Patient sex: M
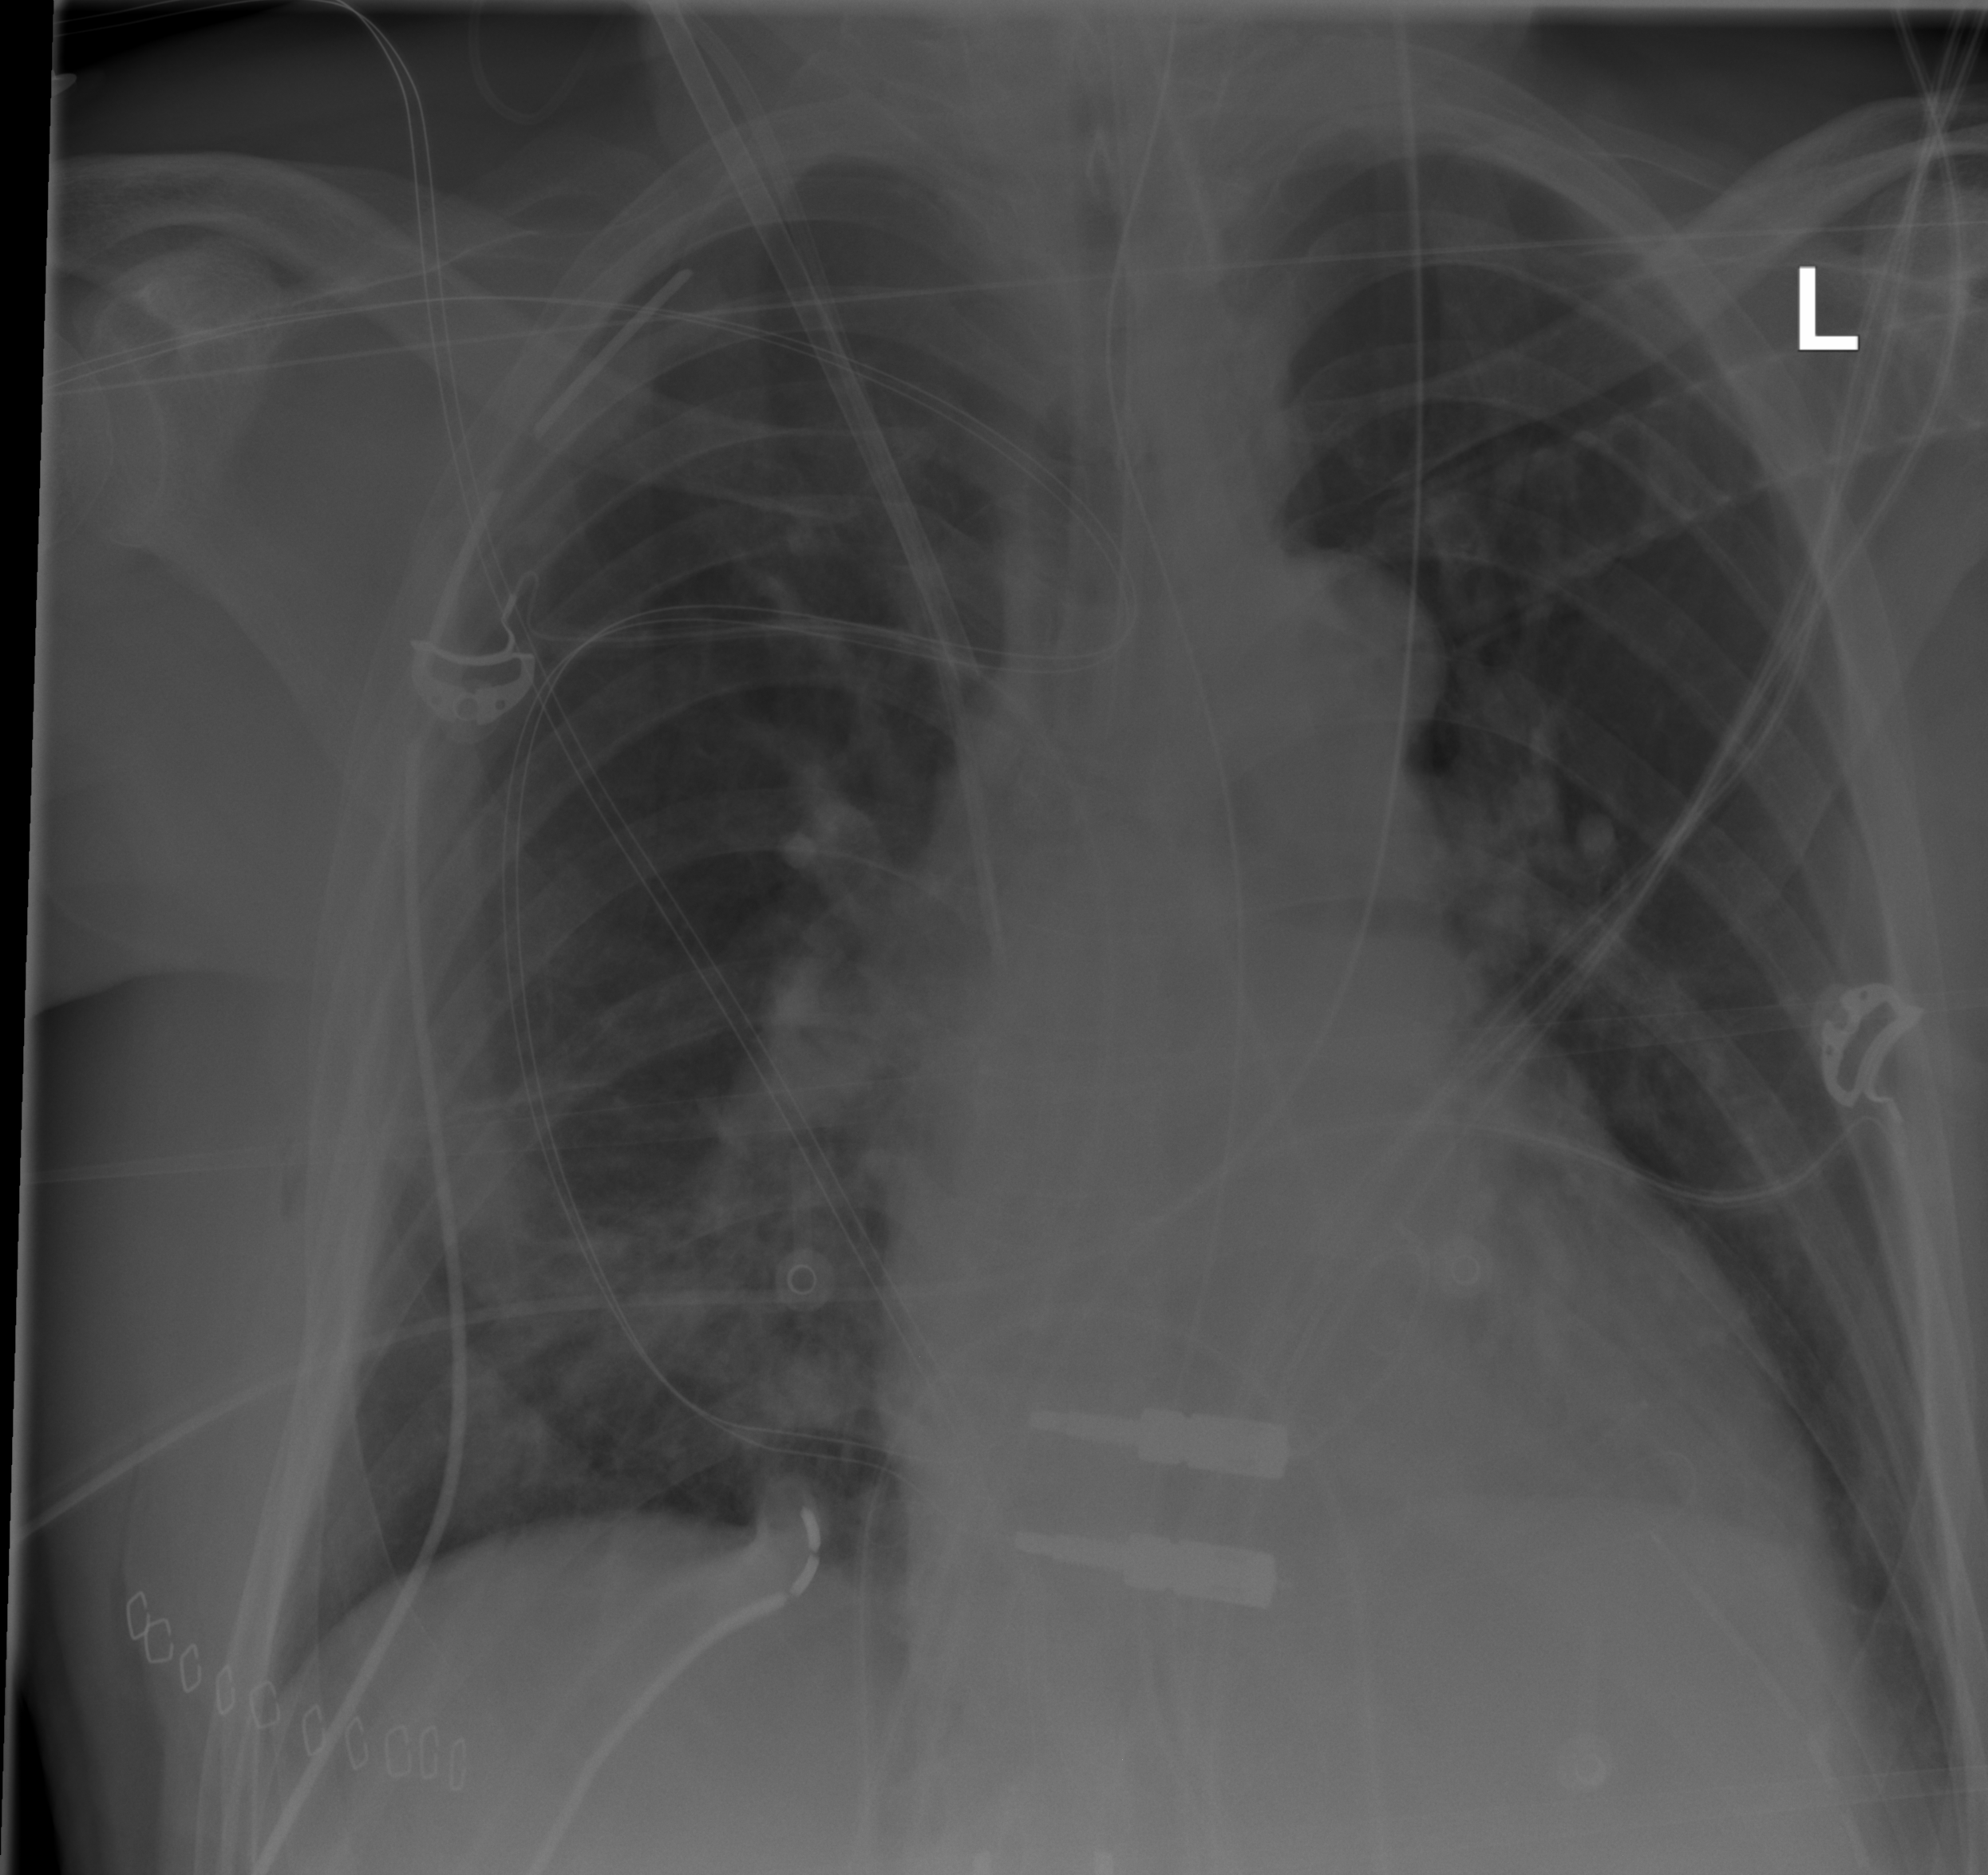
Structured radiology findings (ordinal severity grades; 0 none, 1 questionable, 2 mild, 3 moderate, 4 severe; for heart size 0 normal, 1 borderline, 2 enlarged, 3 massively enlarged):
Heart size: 2
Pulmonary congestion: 0
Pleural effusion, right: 0
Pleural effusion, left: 1
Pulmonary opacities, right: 2
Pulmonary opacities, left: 0
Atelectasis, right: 0
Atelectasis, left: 0